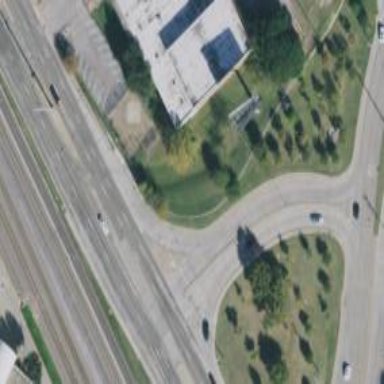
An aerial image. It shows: Primary link highway with separate sidewalk.